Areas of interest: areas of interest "Kuanzhai Alley Scenic Area"
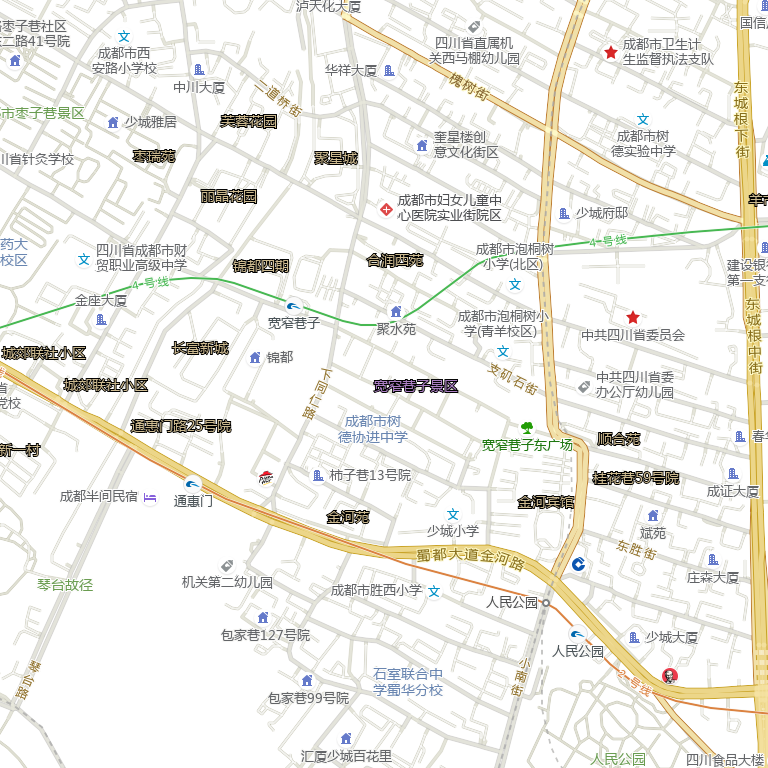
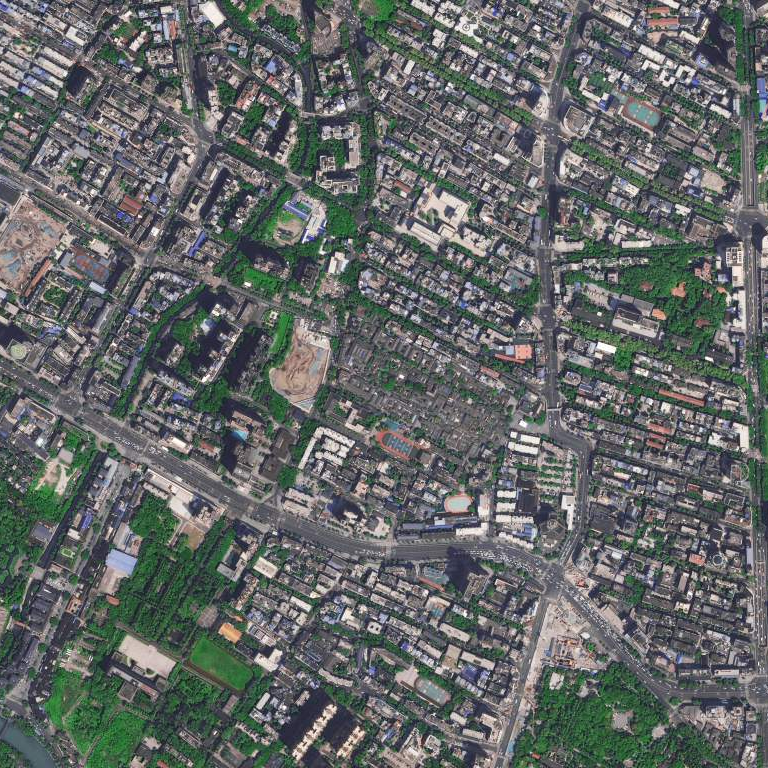